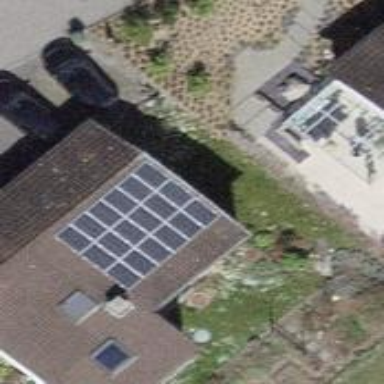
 consisting of solar photovoltaic panels."